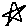
Label: star